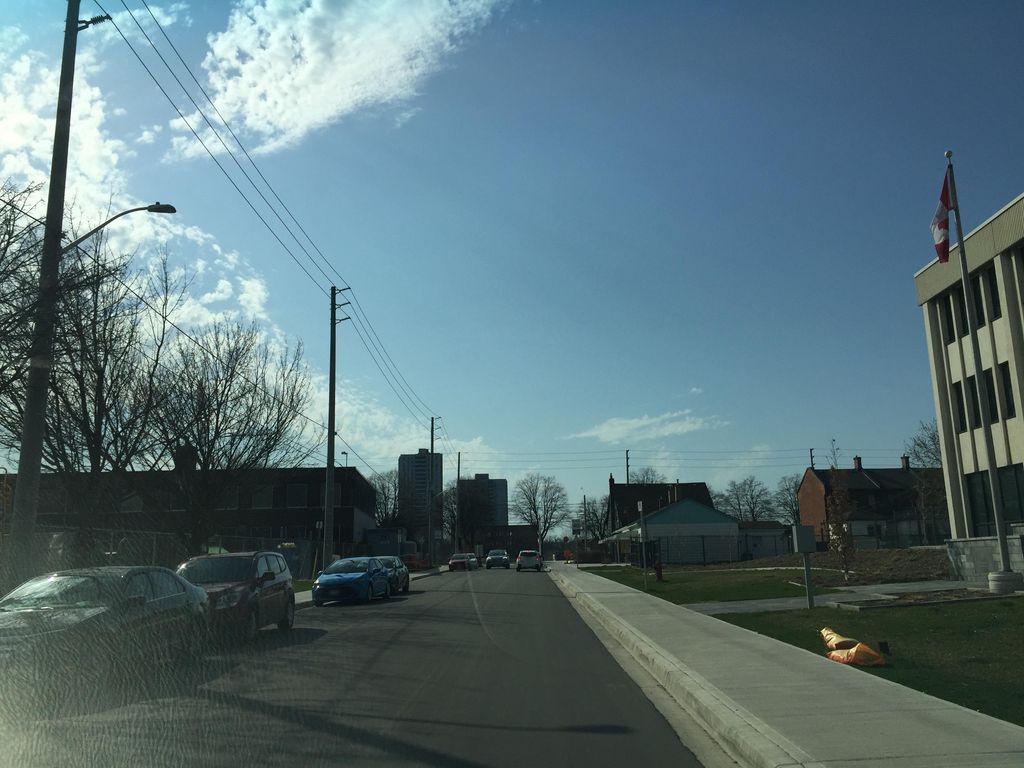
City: hamilton